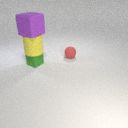
large yellow rubber cylinder below large purple rubber cube